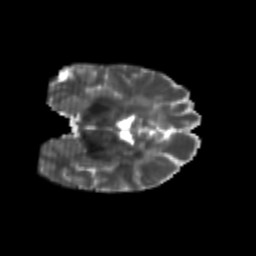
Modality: T2w
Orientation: coronal
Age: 23
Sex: female
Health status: healthy
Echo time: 0.074 s